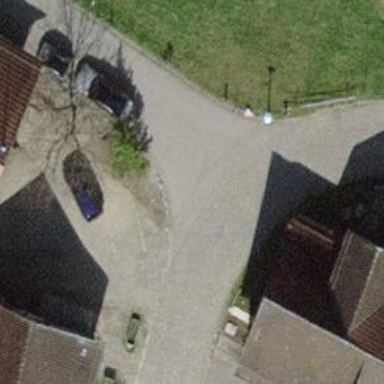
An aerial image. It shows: Residential road with sett surface. There is no sidewalk.